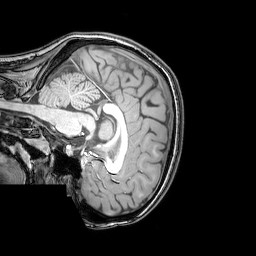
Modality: T1w
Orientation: sagittal
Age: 22
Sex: female
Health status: healthy
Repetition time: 0.081 s
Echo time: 0.037 s